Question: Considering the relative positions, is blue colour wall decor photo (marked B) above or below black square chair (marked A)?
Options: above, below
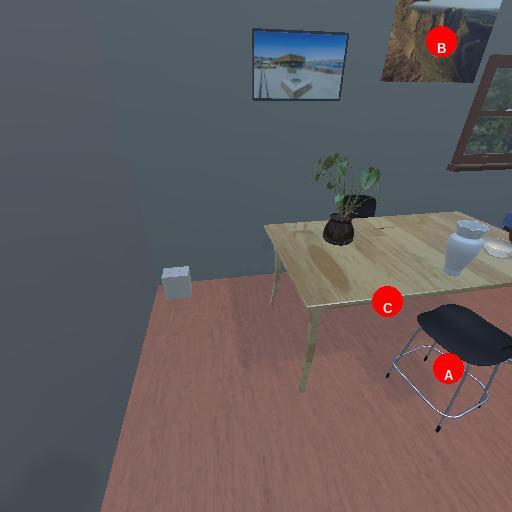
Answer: above